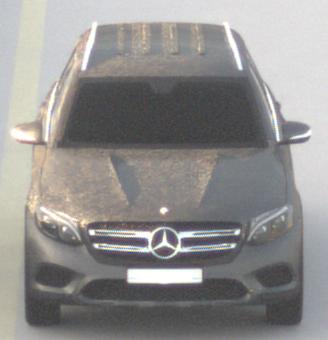
Make: Mercedes-Benz
Model: GLC 250
Detailed model: GLC (253)
Model produced from: 2015/09
Model produced until: 2018/05
Doors: 5
Color: gray
Road condition: dry road
Daytime: sunrise or sunset
Contrast: low contrast